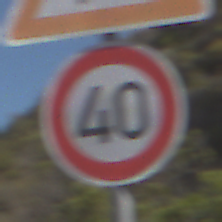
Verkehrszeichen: Geschwindigkeit40
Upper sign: FussgaengerLinks
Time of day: MorningAfternoon
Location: Outdoor (Nature)
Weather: Clear
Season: NotSpecified
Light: Natural